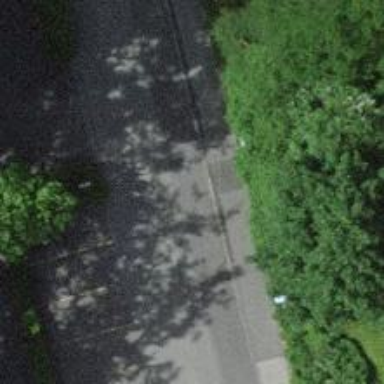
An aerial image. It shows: Telecom street cabinet.